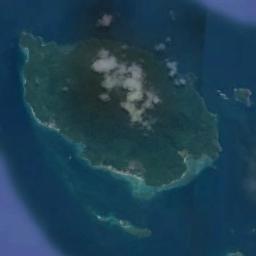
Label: island